Question: i need some help. I have seen on many different websites that they have changed the color of the youtube video menu.
this one

i dont know how to change the color.
my code.
'''
<iframe width="760" height="428" src="https://www.youtube.com/embed/92HOgzQvtOw" frameborder="0" allowfullscreen></iframe>
'''
if you know how to change color please write a comment i have been searching everywhere and i have not found an asnwer. hope i can get one here :)
thank you
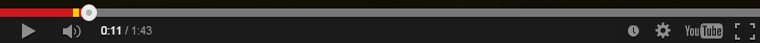
Answer: EDIT: This answer is deprecated since YouTube has changed how their player works. I'll try to update this answer when I can.
You can change it by specifying 'color' when you embed a Youtube video as mentioned in their documentation <URL>.
> (supported players: AS3, HTML5) This parameter specifies the
color that will be used in the player's video progress bar to
highlight the amount of the video that the viewer has already seen.
, and, by default, the player
will use the color red in the video progress bar.
Unfortunately it seems AS3 and JavaScript are deprecated now so you will have to use the Youtube Iframe embed API. They have documentation I linked about and I believe you would go about setting up by simply making the embed link have the color parameter i.e.
<URL>?
'''
<iframe width="560" height="315" src="https://www.youtube.com/embed/M7lc1UVf-VE?color=white" frameborder="0" allowfullscreen></iframe>
'''
If you want a CUSTOM color... I believe the only way is creating a custom progress bar (along with all the video controls because the two are tied together. That is a little more extensive. I feel they purposely they did this so the player can stay true to the original brand. You can however do something with the API because you have access to <URL>'
Playback status
> :Float Returns a number between 0 and 1
that specifies the percentage of the video that the player shows as
buffered. This method returns a more reliable number than the
now-deprecated getVideoBytesLoaded and getVideoBytesTotal methods.
So if you really wanted, you can customize your own progress bar by feeding it in values with JavaScript.